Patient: sex M, age 65
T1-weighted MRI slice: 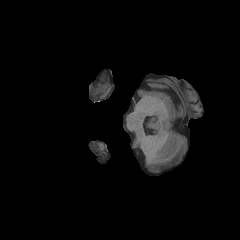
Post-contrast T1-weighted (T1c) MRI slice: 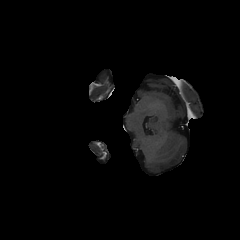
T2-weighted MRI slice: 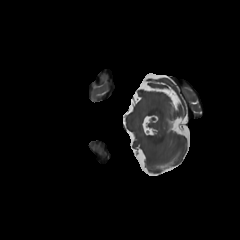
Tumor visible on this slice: no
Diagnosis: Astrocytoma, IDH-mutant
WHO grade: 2